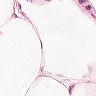
Metastatic tissue present: no